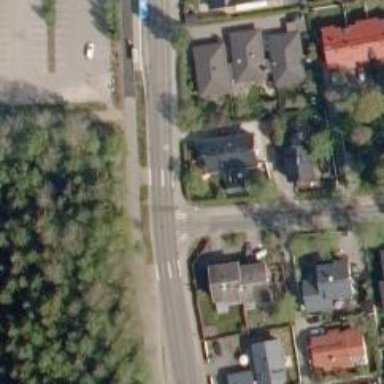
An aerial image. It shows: Asphalt cycleway with uncontrolled crossing.